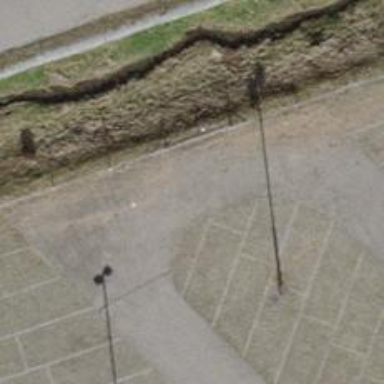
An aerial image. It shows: Asphalt parking aisle designated as service road.